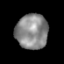
Tissue: prostate
Cell type: Myeloid cells
Senescence score: 0.308
Nuclear area (px): 1097
Mean DAPI intensity: 137.555